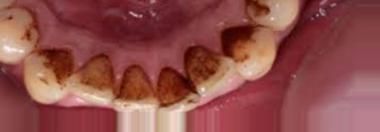
Condition: Tooth Discoloration